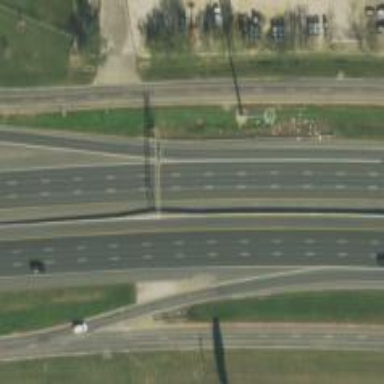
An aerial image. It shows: Motorway junction.